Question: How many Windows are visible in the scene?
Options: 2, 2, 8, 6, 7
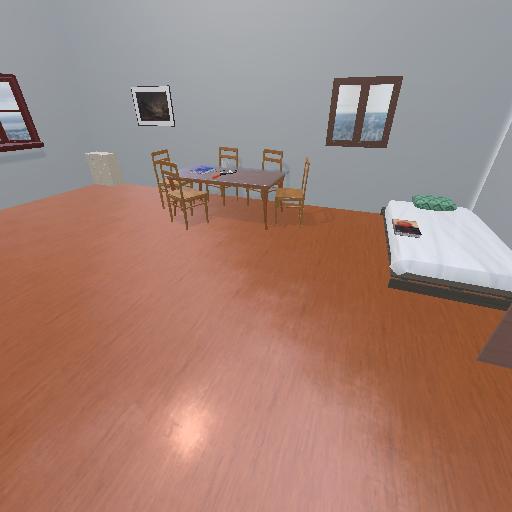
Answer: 2